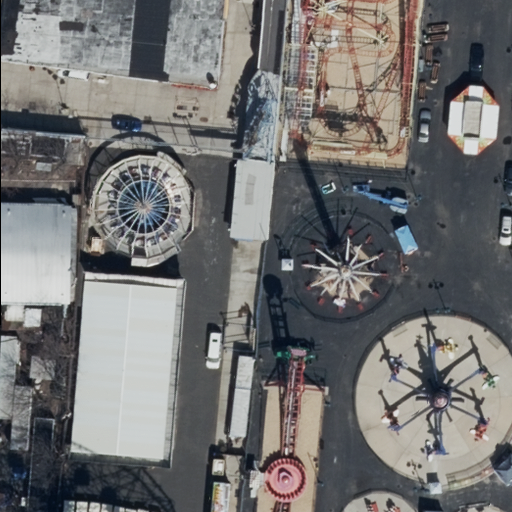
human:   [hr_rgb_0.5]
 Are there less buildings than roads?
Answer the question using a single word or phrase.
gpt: no

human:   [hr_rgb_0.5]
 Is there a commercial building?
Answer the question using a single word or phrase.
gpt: no

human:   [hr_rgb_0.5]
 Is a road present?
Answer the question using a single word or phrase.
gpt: yes

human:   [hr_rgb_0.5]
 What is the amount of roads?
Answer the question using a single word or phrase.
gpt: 4

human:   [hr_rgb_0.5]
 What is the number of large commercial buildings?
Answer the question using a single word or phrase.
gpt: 0

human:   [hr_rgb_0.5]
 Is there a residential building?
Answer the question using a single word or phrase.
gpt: yes

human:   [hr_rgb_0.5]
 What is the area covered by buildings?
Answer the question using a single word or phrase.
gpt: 2009m2

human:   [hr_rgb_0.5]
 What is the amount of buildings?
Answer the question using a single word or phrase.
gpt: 5

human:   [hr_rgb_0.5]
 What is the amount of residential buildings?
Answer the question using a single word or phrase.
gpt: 5

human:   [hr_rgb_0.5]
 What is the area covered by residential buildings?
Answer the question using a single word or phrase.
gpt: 2009m2

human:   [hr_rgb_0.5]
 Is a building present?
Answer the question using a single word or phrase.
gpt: yes

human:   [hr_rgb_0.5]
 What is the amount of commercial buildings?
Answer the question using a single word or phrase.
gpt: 0

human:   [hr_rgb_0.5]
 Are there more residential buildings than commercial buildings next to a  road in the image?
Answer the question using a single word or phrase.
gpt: yes

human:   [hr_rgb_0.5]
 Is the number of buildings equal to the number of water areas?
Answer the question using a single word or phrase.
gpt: no

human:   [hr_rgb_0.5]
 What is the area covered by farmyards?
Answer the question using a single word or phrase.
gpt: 0m2

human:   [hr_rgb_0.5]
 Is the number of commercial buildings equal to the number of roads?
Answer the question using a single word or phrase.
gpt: no

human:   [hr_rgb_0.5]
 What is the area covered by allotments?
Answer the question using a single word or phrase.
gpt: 0m2

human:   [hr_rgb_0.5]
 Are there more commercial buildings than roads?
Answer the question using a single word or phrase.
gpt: no

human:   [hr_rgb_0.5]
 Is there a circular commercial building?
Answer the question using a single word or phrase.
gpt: no

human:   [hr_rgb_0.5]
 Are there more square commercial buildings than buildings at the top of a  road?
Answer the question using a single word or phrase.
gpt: no

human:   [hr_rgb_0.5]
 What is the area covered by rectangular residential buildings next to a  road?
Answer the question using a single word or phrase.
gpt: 1700m2

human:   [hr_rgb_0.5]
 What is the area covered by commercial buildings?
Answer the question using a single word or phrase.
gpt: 0m2

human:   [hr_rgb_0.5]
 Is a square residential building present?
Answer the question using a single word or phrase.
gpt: no

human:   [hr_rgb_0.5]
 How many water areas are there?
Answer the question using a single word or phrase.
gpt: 0

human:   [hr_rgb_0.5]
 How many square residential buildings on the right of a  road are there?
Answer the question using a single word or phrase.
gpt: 0

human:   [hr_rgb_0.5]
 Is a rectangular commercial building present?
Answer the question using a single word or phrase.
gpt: no

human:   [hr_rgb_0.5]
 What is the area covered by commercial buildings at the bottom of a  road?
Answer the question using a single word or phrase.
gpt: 0m2

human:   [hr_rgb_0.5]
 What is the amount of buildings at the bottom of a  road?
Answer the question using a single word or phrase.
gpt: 3

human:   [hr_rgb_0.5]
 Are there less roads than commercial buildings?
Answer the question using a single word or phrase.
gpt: no

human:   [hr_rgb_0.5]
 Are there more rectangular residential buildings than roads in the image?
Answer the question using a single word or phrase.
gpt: no

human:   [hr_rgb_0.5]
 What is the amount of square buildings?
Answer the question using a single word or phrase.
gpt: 0

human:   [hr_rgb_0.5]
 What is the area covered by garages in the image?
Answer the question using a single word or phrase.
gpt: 0m2

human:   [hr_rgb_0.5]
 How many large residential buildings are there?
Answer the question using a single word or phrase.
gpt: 2

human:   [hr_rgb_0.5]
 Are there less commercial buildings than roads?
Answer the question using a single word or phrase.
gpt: yes

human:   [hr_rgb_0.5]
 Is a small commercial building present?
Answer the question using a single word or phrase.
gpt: no

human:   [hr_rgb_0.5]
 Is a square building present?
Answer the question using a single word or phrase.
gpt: no

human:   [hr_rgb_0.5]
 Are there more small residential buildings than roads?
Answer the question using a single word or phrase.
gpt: no

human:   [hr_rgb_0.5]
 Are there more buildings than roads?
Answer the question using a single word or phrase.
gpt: yes

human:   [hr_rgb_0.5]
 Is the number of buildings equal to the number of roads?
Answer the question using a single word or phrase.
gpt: no

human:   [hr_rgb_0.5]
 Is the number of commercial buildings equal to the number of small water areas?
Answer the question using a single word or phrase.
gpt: yes

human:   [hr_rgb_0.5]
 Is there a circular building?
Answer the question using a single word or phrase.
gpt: no

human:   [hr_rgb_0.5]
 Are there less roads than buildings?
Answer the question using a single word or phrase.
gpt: yes

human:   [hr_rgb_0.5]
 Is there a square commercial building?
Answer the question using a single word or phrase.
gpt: no

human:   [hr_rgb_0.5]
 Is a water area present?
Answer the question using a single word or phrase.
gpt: no

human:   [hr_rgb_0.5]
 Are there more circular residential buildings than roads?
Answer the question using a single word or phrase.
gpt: no

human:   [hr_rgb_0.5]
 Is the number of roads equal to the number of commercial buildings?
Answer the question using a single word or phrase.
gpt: no

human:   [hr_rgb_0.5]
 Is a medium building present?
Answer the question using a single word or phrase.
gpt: yes

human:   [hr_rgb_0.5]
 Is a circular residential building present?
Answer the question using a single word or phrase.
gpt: no

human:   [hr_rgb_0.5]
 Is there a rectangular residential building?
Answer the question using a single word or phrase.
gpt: yes

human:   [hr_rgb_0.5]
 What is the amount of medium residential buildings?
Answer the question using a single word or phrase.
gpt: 2

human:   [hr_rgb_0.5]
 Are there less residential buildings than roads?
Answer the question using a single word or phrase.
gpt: no

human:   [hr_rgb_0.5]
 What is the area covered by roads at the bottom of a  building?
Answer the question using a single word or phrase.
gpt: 0m2

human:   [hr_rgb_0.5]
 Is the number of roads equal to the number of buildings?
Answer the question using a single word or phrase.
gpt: no

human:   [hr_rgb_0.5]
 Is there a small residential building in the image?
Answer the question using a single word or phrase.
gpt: yes

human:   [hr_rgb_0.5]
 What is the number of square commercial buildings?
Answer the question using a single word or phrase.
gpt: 0

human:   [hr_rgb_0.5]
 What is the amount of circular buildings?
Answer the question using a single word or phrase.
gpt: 0

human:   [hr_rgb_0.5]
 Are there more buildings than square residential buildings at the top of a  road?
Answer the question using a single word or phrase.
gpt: yes

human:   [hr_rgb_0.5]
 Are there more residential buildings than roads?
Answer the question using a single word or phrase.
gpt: yes

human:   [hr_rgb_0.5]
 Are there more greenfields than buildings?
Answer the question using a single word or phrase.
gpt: no

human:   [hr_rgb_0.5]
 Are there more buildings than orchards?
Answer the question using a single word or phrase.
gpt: yes

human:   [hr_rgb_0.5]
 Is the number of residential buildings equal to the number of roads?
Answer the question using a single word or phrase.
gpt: no

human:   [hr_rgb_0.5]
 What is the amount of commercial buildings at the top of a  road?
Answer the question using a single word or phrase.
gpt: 0

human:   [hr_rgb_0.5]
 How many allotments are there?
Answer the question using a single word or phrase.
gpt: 0

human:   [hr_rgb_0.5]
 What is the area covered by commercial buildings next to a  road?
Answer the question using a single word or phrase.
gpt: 0m2